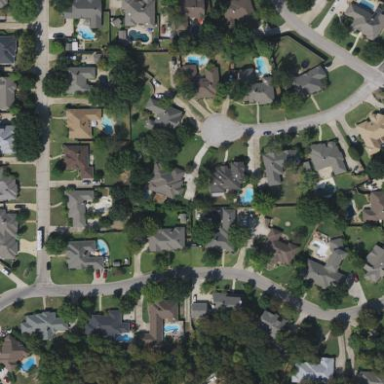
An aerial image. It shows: Residential neighbourhood.